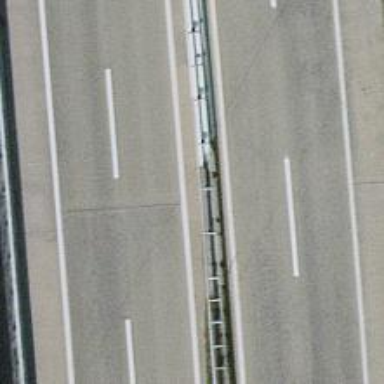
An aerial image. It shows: Bridge with guard rail for safety.